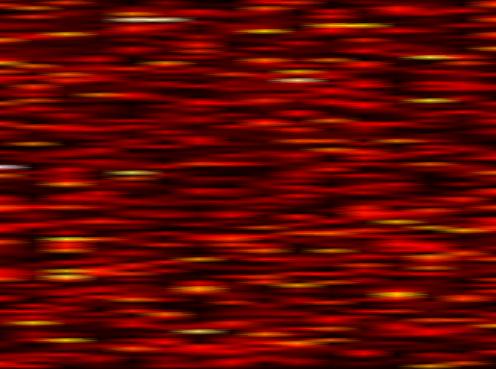
Label: FBMC